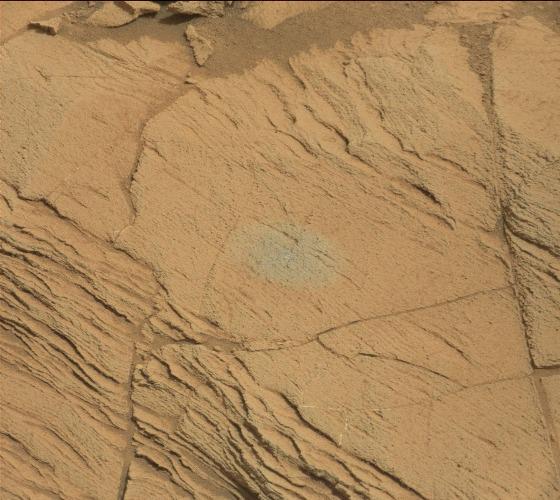
Terrain classes present: Bedrock, Gravel / Sand / Soil, Rock, Shadow